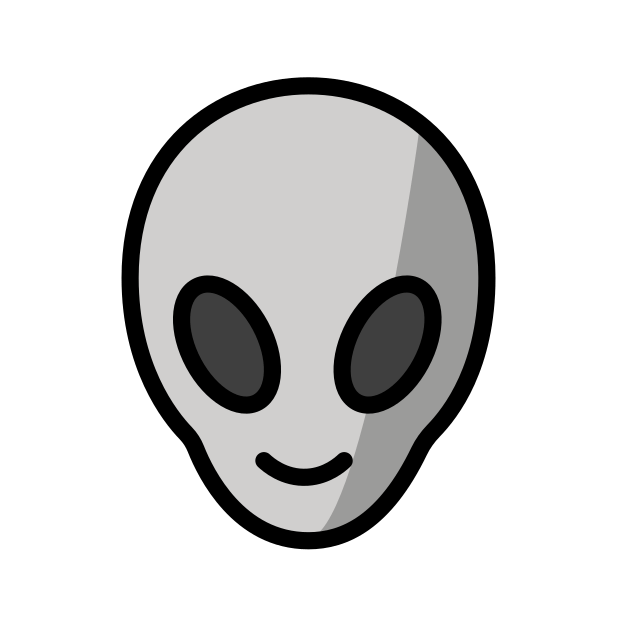
Emoji: 👽
Name: extraterrestrial alien
Unicode: 0x1f47d